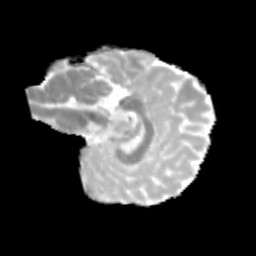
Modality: MD
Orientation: sagittal
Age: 11
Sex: male
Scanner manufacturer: siemens
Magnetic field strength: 3 T
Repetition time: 3.8 s
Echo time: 0.07 s